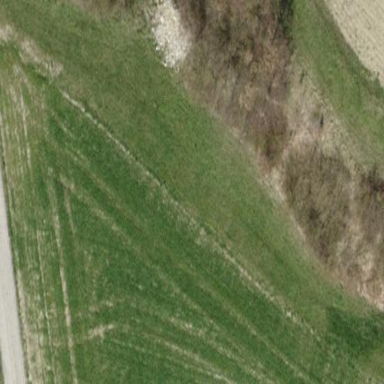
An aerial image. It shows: Area covered with grass.